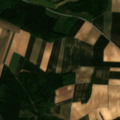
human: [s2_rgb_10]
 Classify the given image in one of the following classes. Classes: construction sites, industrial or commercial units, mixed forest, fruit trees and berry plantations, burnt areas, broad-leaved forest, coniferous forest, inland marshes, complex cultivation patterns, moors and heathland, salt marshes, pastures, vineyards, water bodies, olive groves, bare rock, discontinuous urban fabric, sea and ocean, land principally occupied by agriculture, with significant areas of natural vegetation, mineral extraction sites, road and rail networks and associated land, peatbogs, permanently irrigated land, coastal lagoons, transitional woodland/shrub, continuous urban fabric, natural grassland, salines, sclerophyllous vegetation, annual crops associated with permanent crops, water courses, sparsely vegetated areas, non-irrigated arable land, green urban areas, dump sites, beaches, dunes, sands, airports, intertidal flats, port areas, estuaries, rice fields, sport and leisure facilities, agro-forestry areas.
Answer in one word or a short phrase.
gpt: non-irrigated arable land, vineyards, land principally occupied by agriculture, with significant areas of natural vegetation, broad-leaved forest